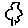
Label: tree